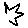
Label: star